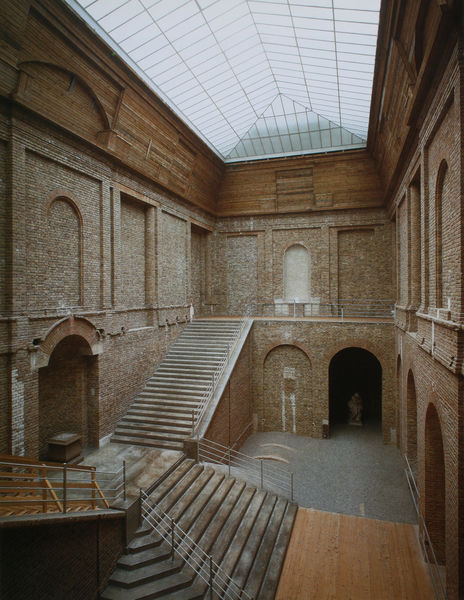
Titel: Das nördliche Treppenhaus von Schloss Herrenchiemsee
Künstler: Georg Dollmann
Standort: Herrenchiemsee
Institution: Schloss Herrenchiemsee
Schlagwörter: braun, fenster, glas, grau, hell, holz, licht, raum, tür, weiss, dach, gebäude, wand, stein, steine, innenraum, interieur, decke, renaissance, brunnen, statue, bogen, mauer, ziegel, backstein, treppe, treppen, geländer, stufen, galerie, foto, fotografie, bögen, innenhof, truhe, torbogen, mauerwerk, altar, dekce, antik, treppenhaus, museum, louvre, glasdach, bauwerk, nischen, gemauert, trppe, blendarkaden, renovierung, restaurierung, fotogrfaie, treppenabsatz, glasdecke, blendfenster, staur, aufang, #foto, einwendig